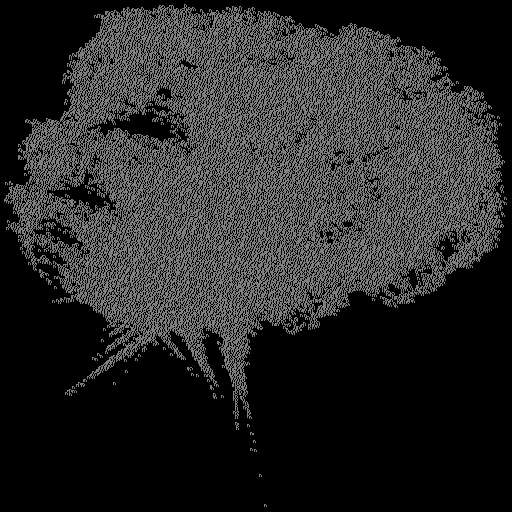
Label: broccoli